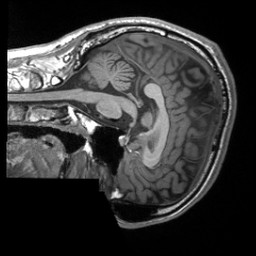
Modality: T1w
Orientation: sagittal
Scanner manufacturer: siemens
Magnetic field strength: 3 T
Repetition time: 2 s
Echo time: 0.0023 s